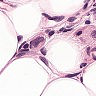
Metastatic tissue present: yes